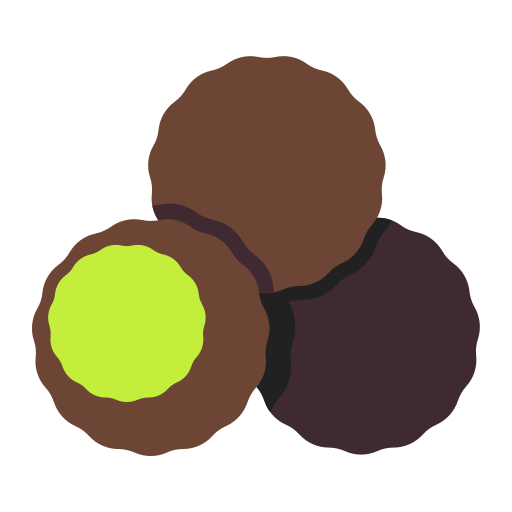
falafel flat